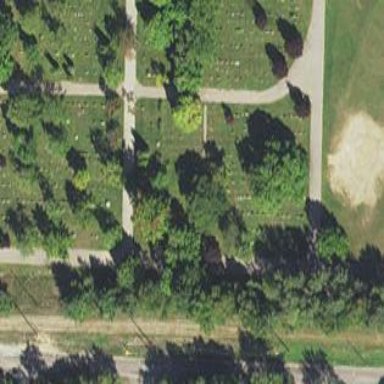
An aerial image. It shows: Sector in the cemetery.